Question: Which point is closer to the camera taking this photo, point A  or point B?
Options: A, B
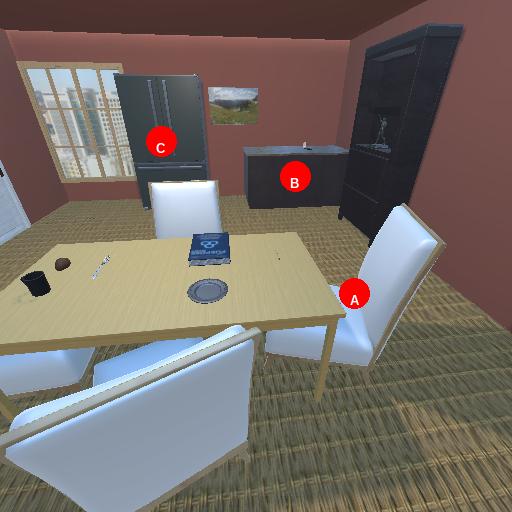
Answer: A